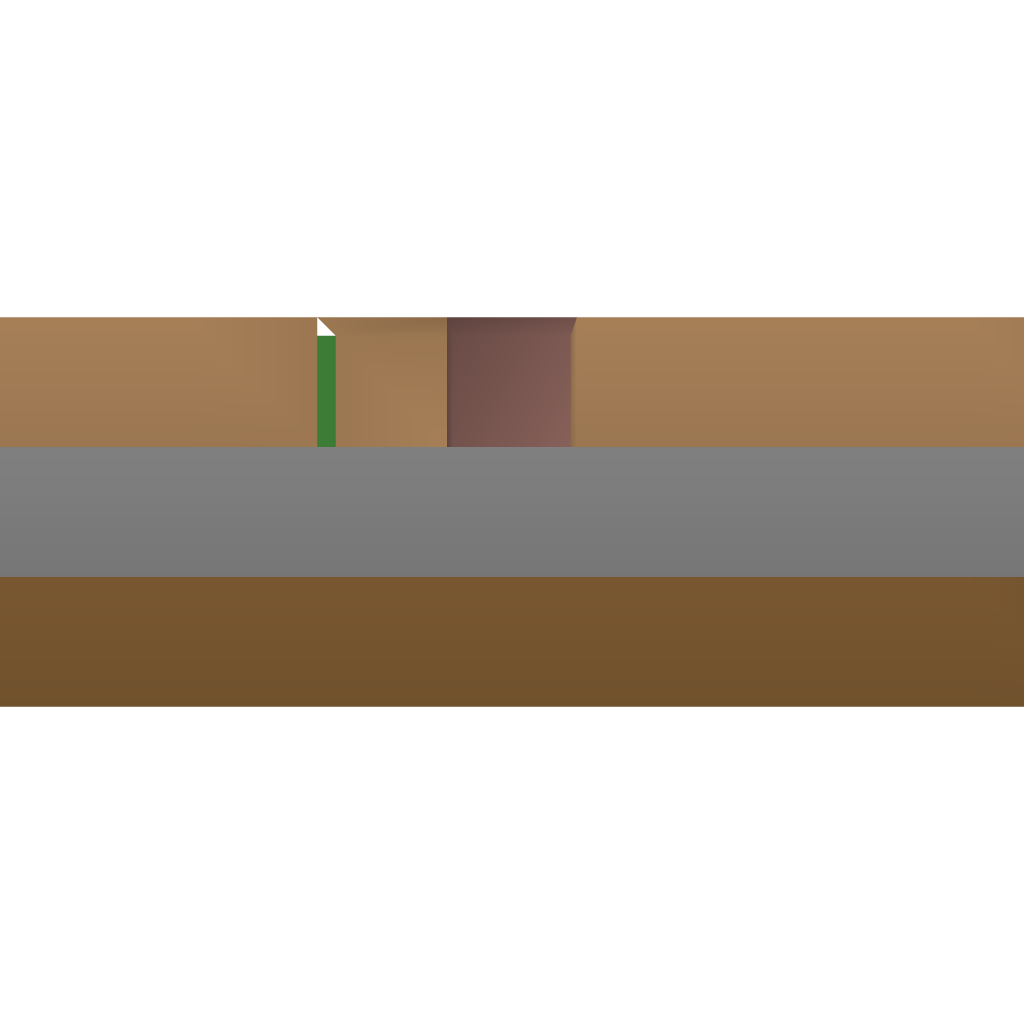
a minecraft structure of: OptiFarm bad low quality